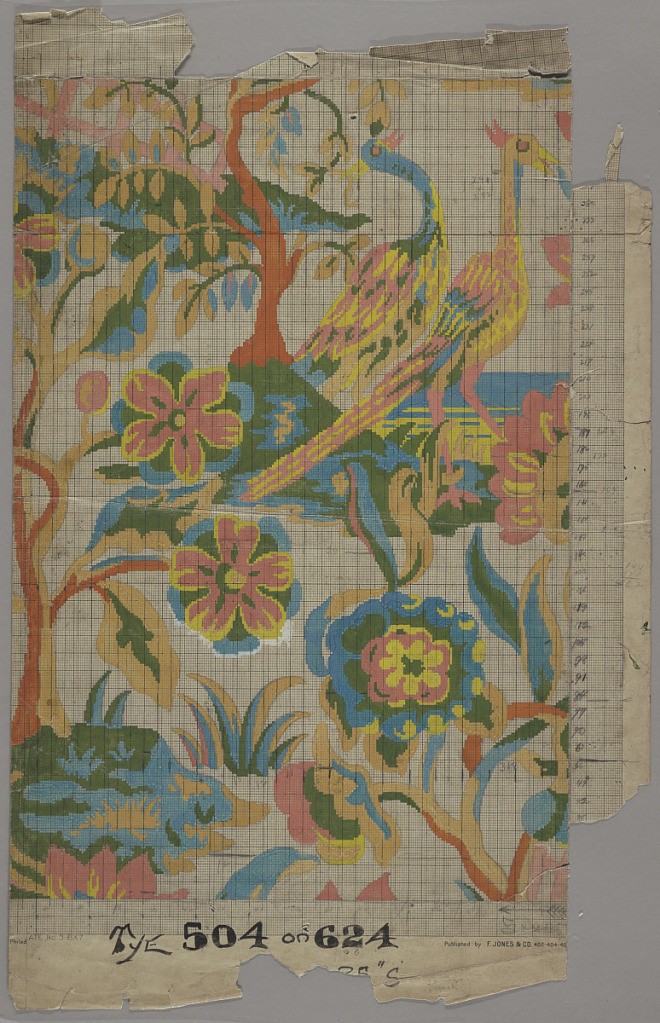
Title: Mise-en-carte for Textile, No. 7242
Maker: Orinoka Mills, Philadelphia, Pennsylvania, USA
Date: ca. 1920
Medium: Brush and gouache, graphite on pre-printed graph paper
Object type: Drawing
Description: Stylized floral design with birds; two crested birds, upper right.